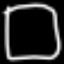
Label: square